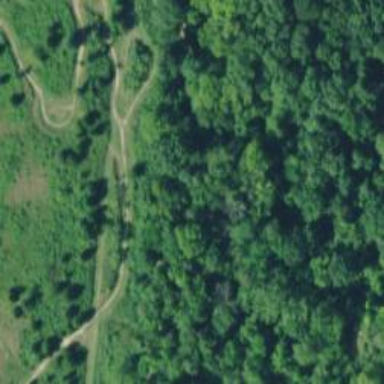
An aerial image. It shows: Path designated for bicycles.